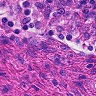
Metastatic tissue present: no